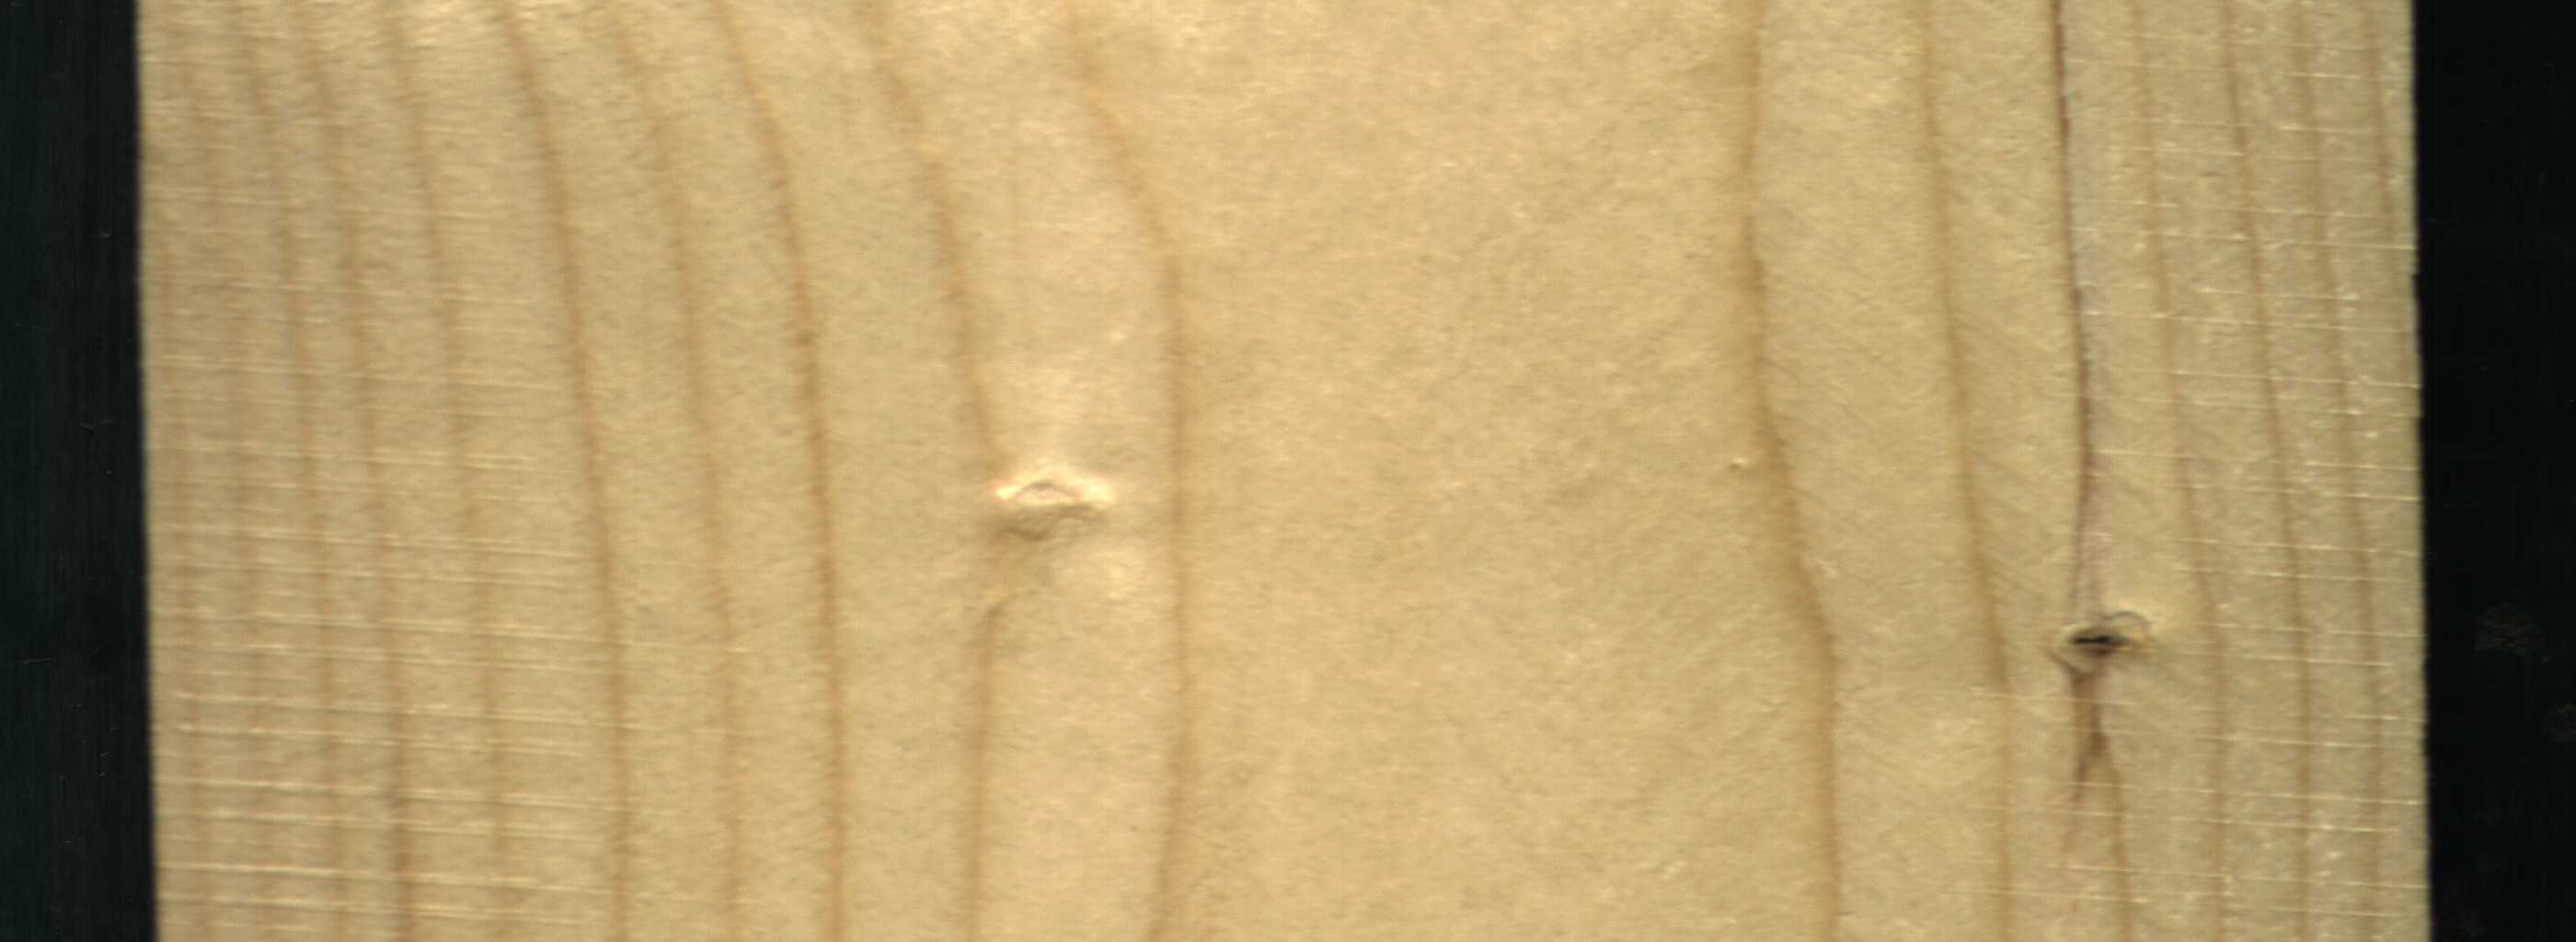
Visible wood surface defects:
Dead_Knot